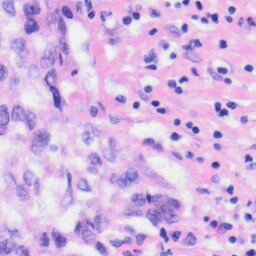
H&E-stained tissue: Liver